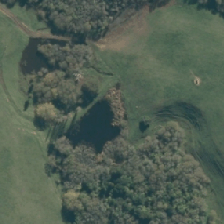
Land cover: deciduous_hardwood